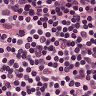
Metastatic tissue present: no